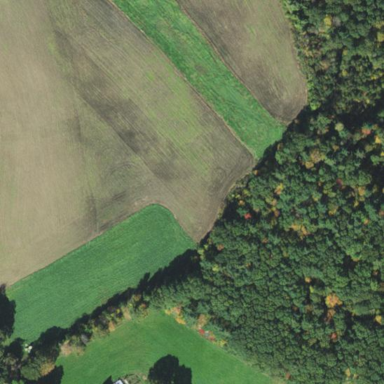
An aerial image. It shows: Farmland with agricultural activities.